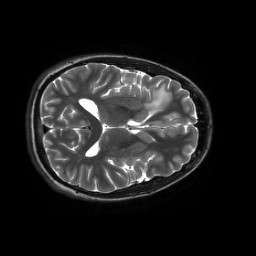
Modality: T2w
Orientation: axial
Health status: ill
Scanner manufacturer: siemens
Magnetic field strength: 3 T
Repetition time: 8.33 s
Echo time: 0.095 s